Interaction volume radius: 5 \u00c5
Interaction volume height: 35 \u00c5
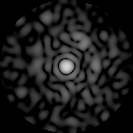
Disorder parameter: 0.8214